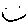
Label: smiley face